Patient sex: M
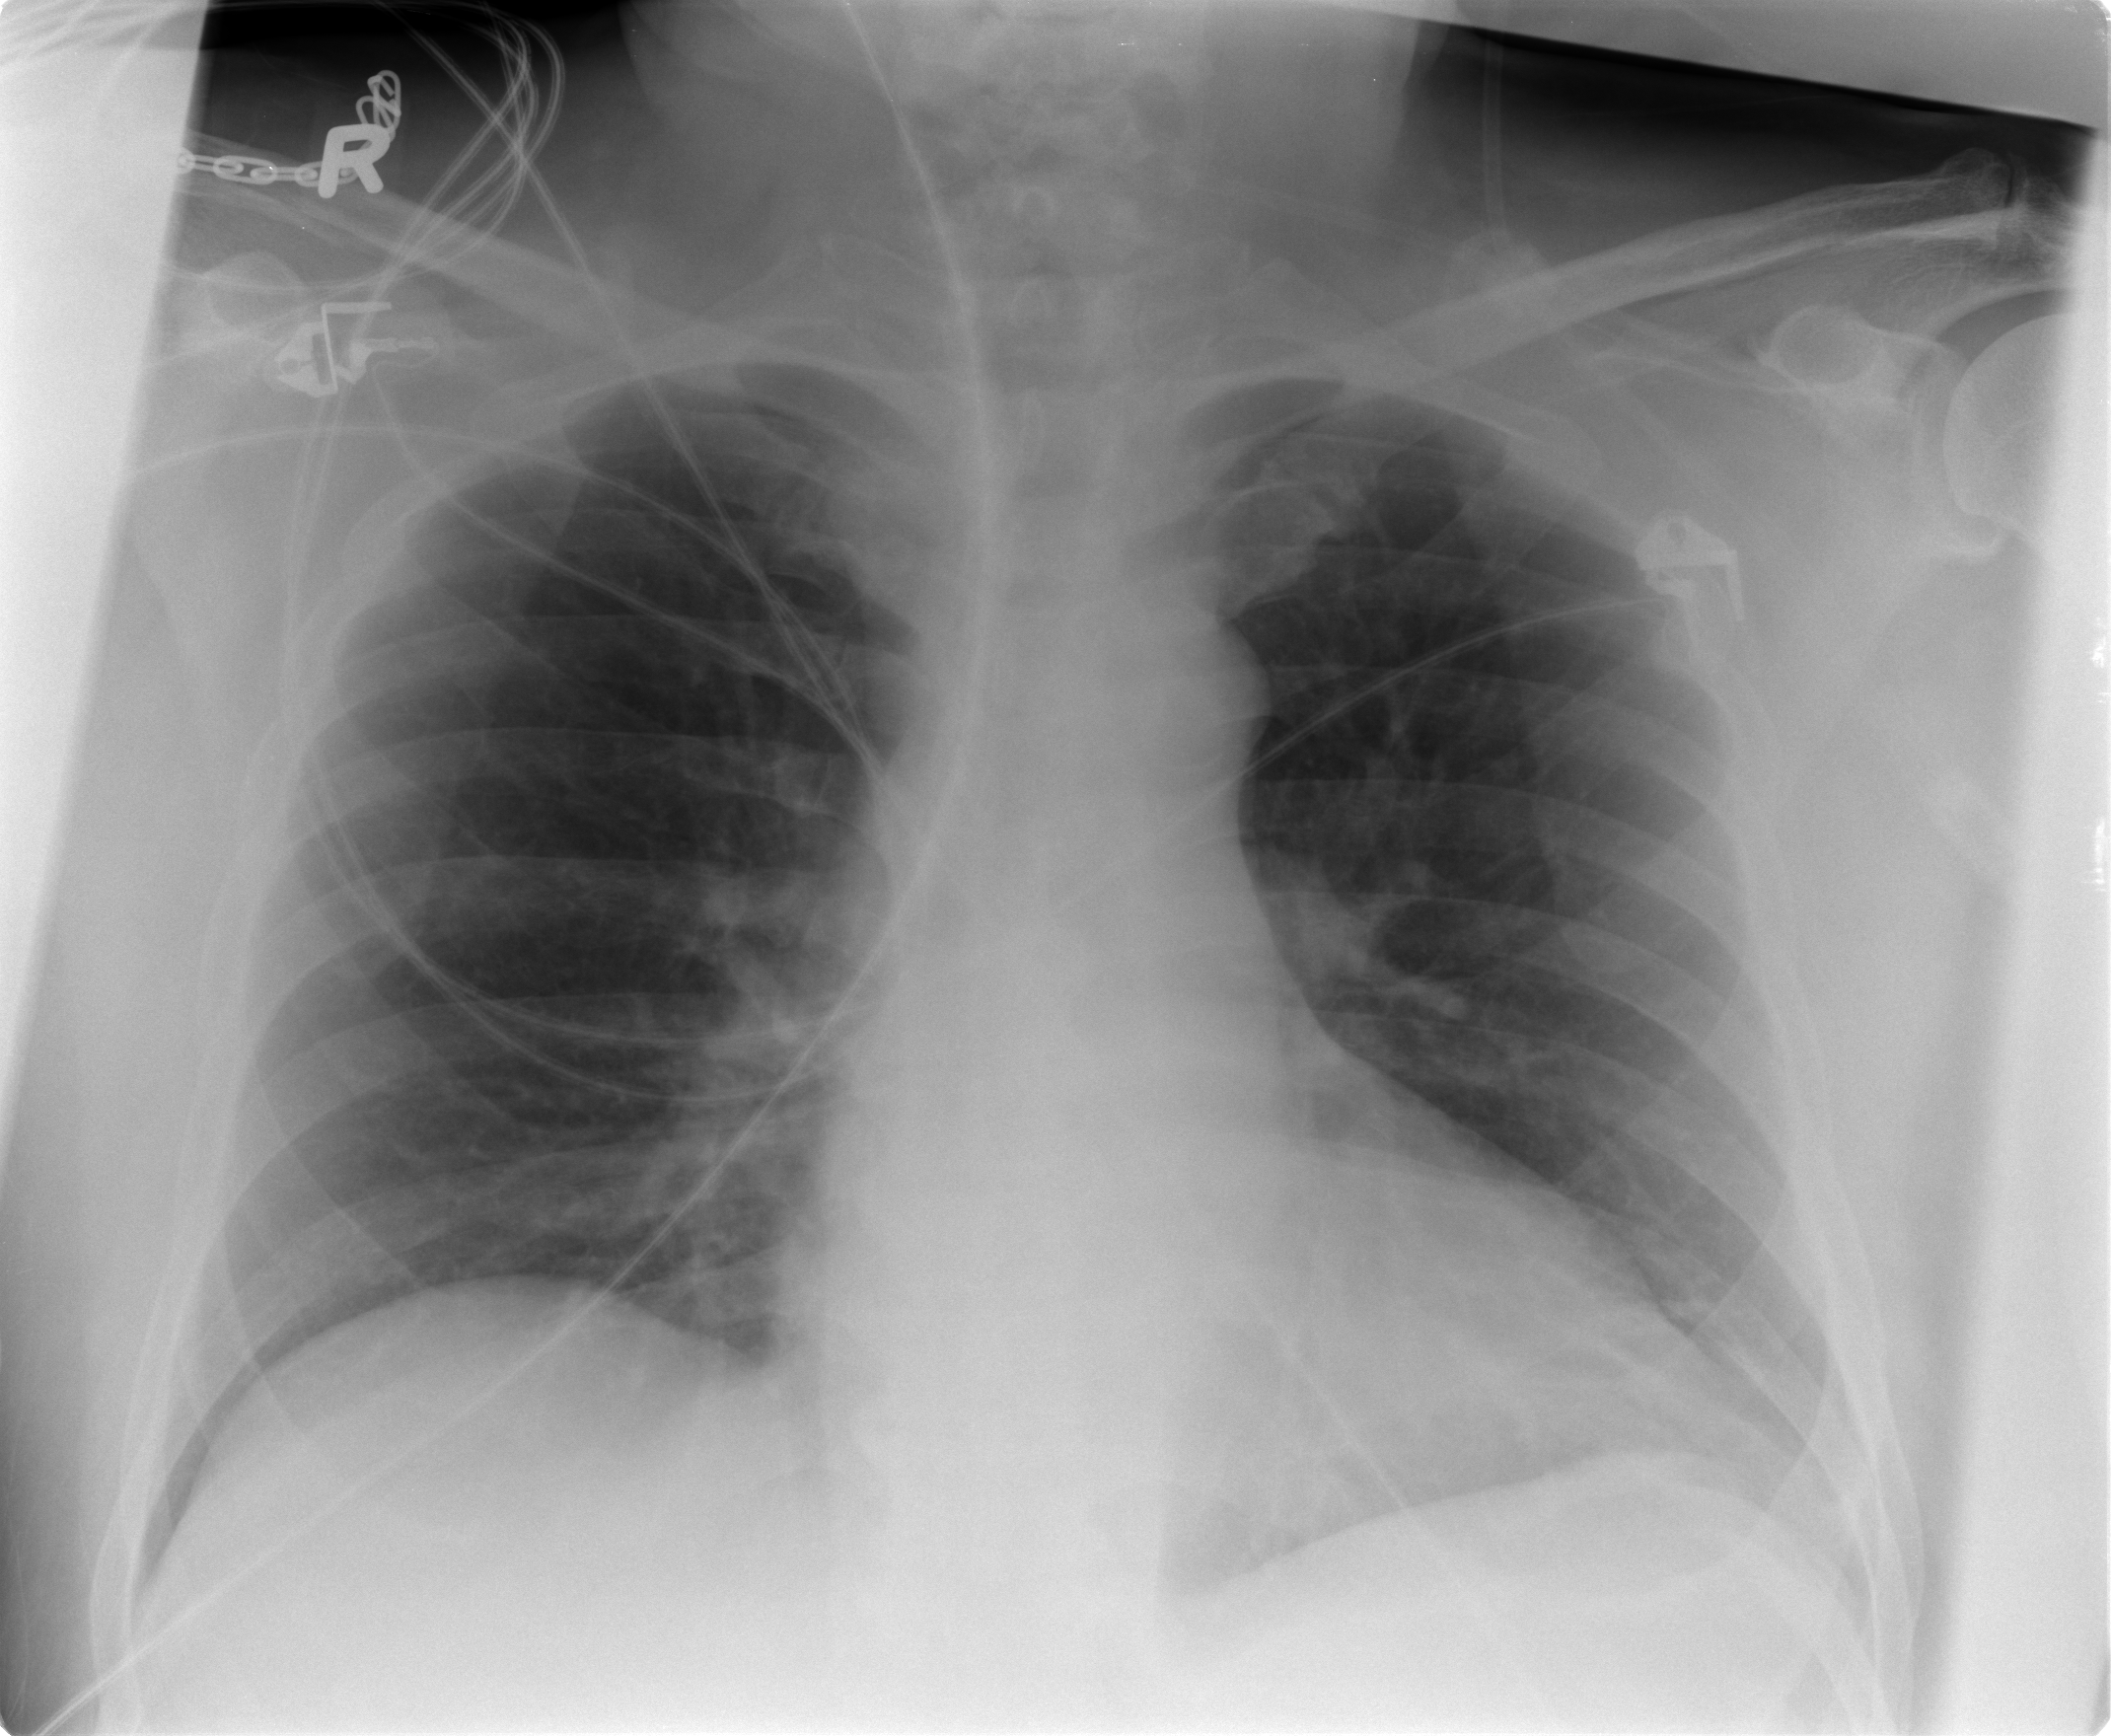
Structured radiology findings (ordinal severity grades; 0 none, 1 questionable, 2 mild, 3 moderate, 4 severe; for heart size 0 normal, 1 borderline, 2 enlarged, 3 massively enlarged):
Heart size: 1
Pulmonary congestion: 0
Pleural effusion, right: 0
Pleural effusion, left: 2
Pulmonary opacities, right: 0
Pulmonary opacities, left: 0
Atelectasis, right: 0
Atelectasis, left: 2